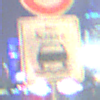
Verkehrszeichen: BeiNaesse
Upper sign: Geschwindigkeit60
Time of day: Night
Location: Outdoor (Urban)
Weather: PartlyCloudy
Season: NotSpecified
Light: Natural